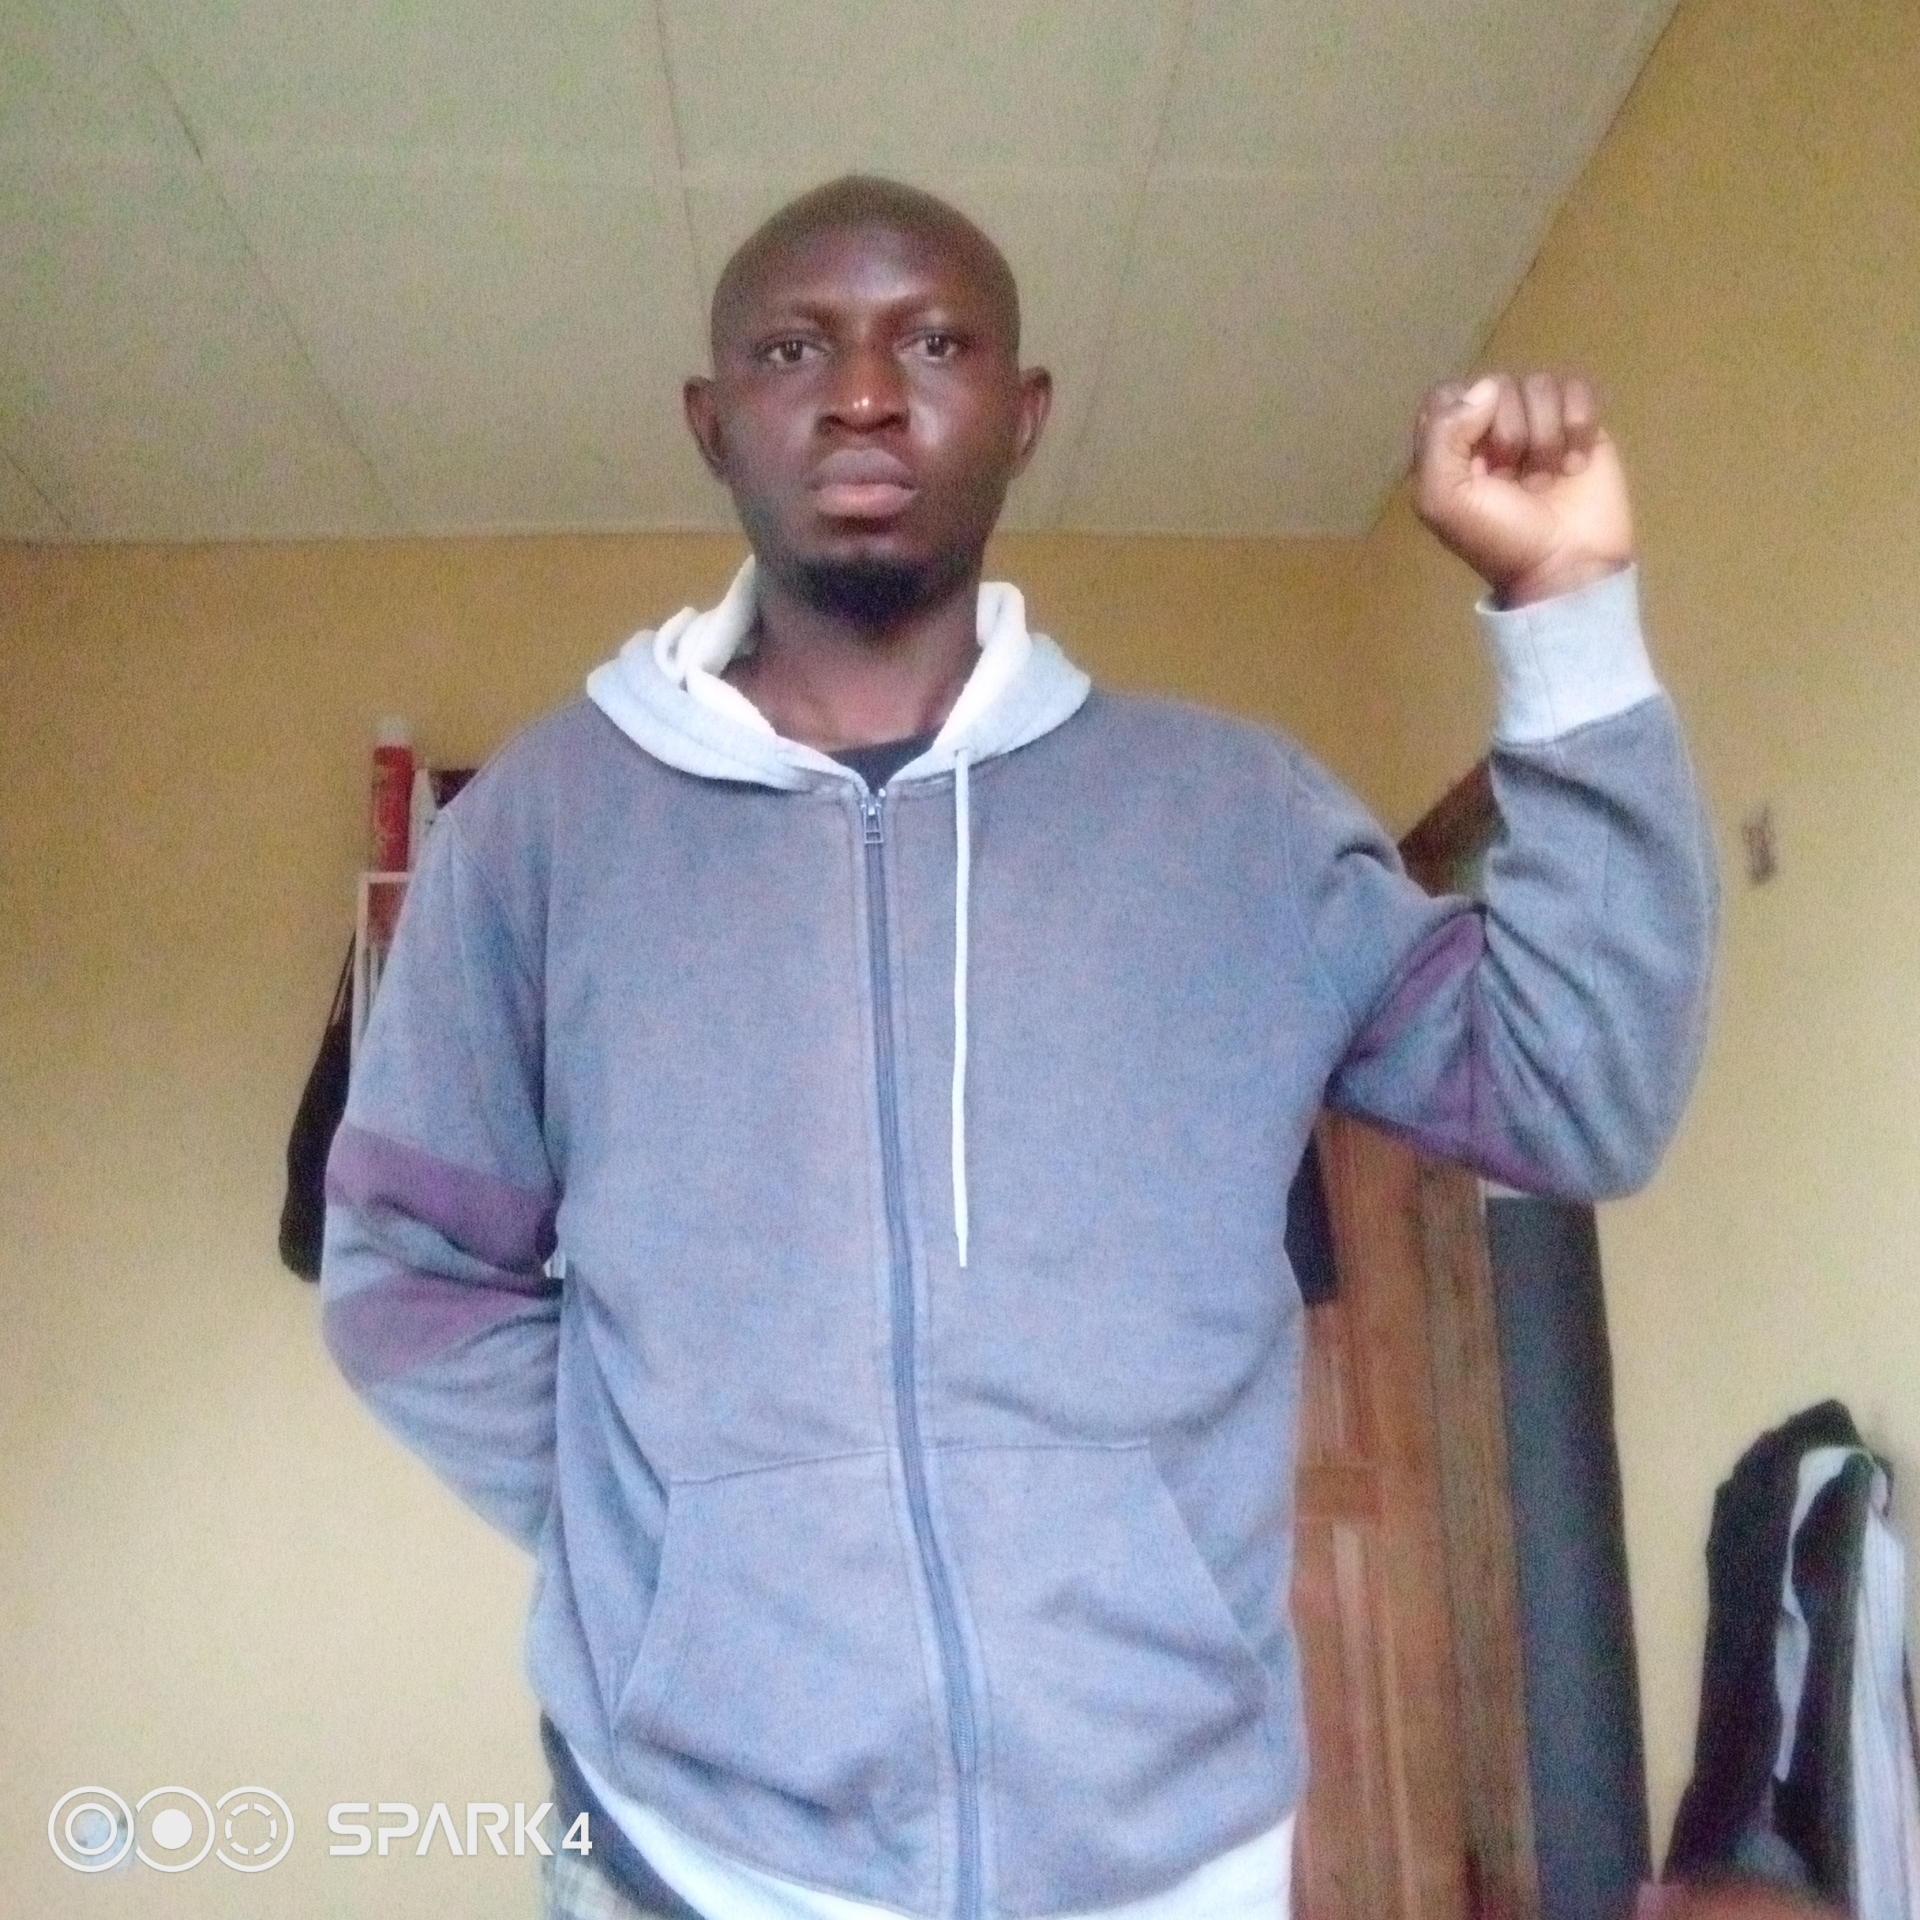
Label: noise